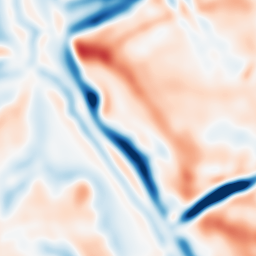
Category: multiscale
Decomposition family: dog
Decomposition parameters: sigma_low: 5
sigma_high: 5
Upsampling method: sinc_hamming
Upsampling parameters: scale: 2
kernel_size: 16
Upsampling scale: 2